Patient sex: F
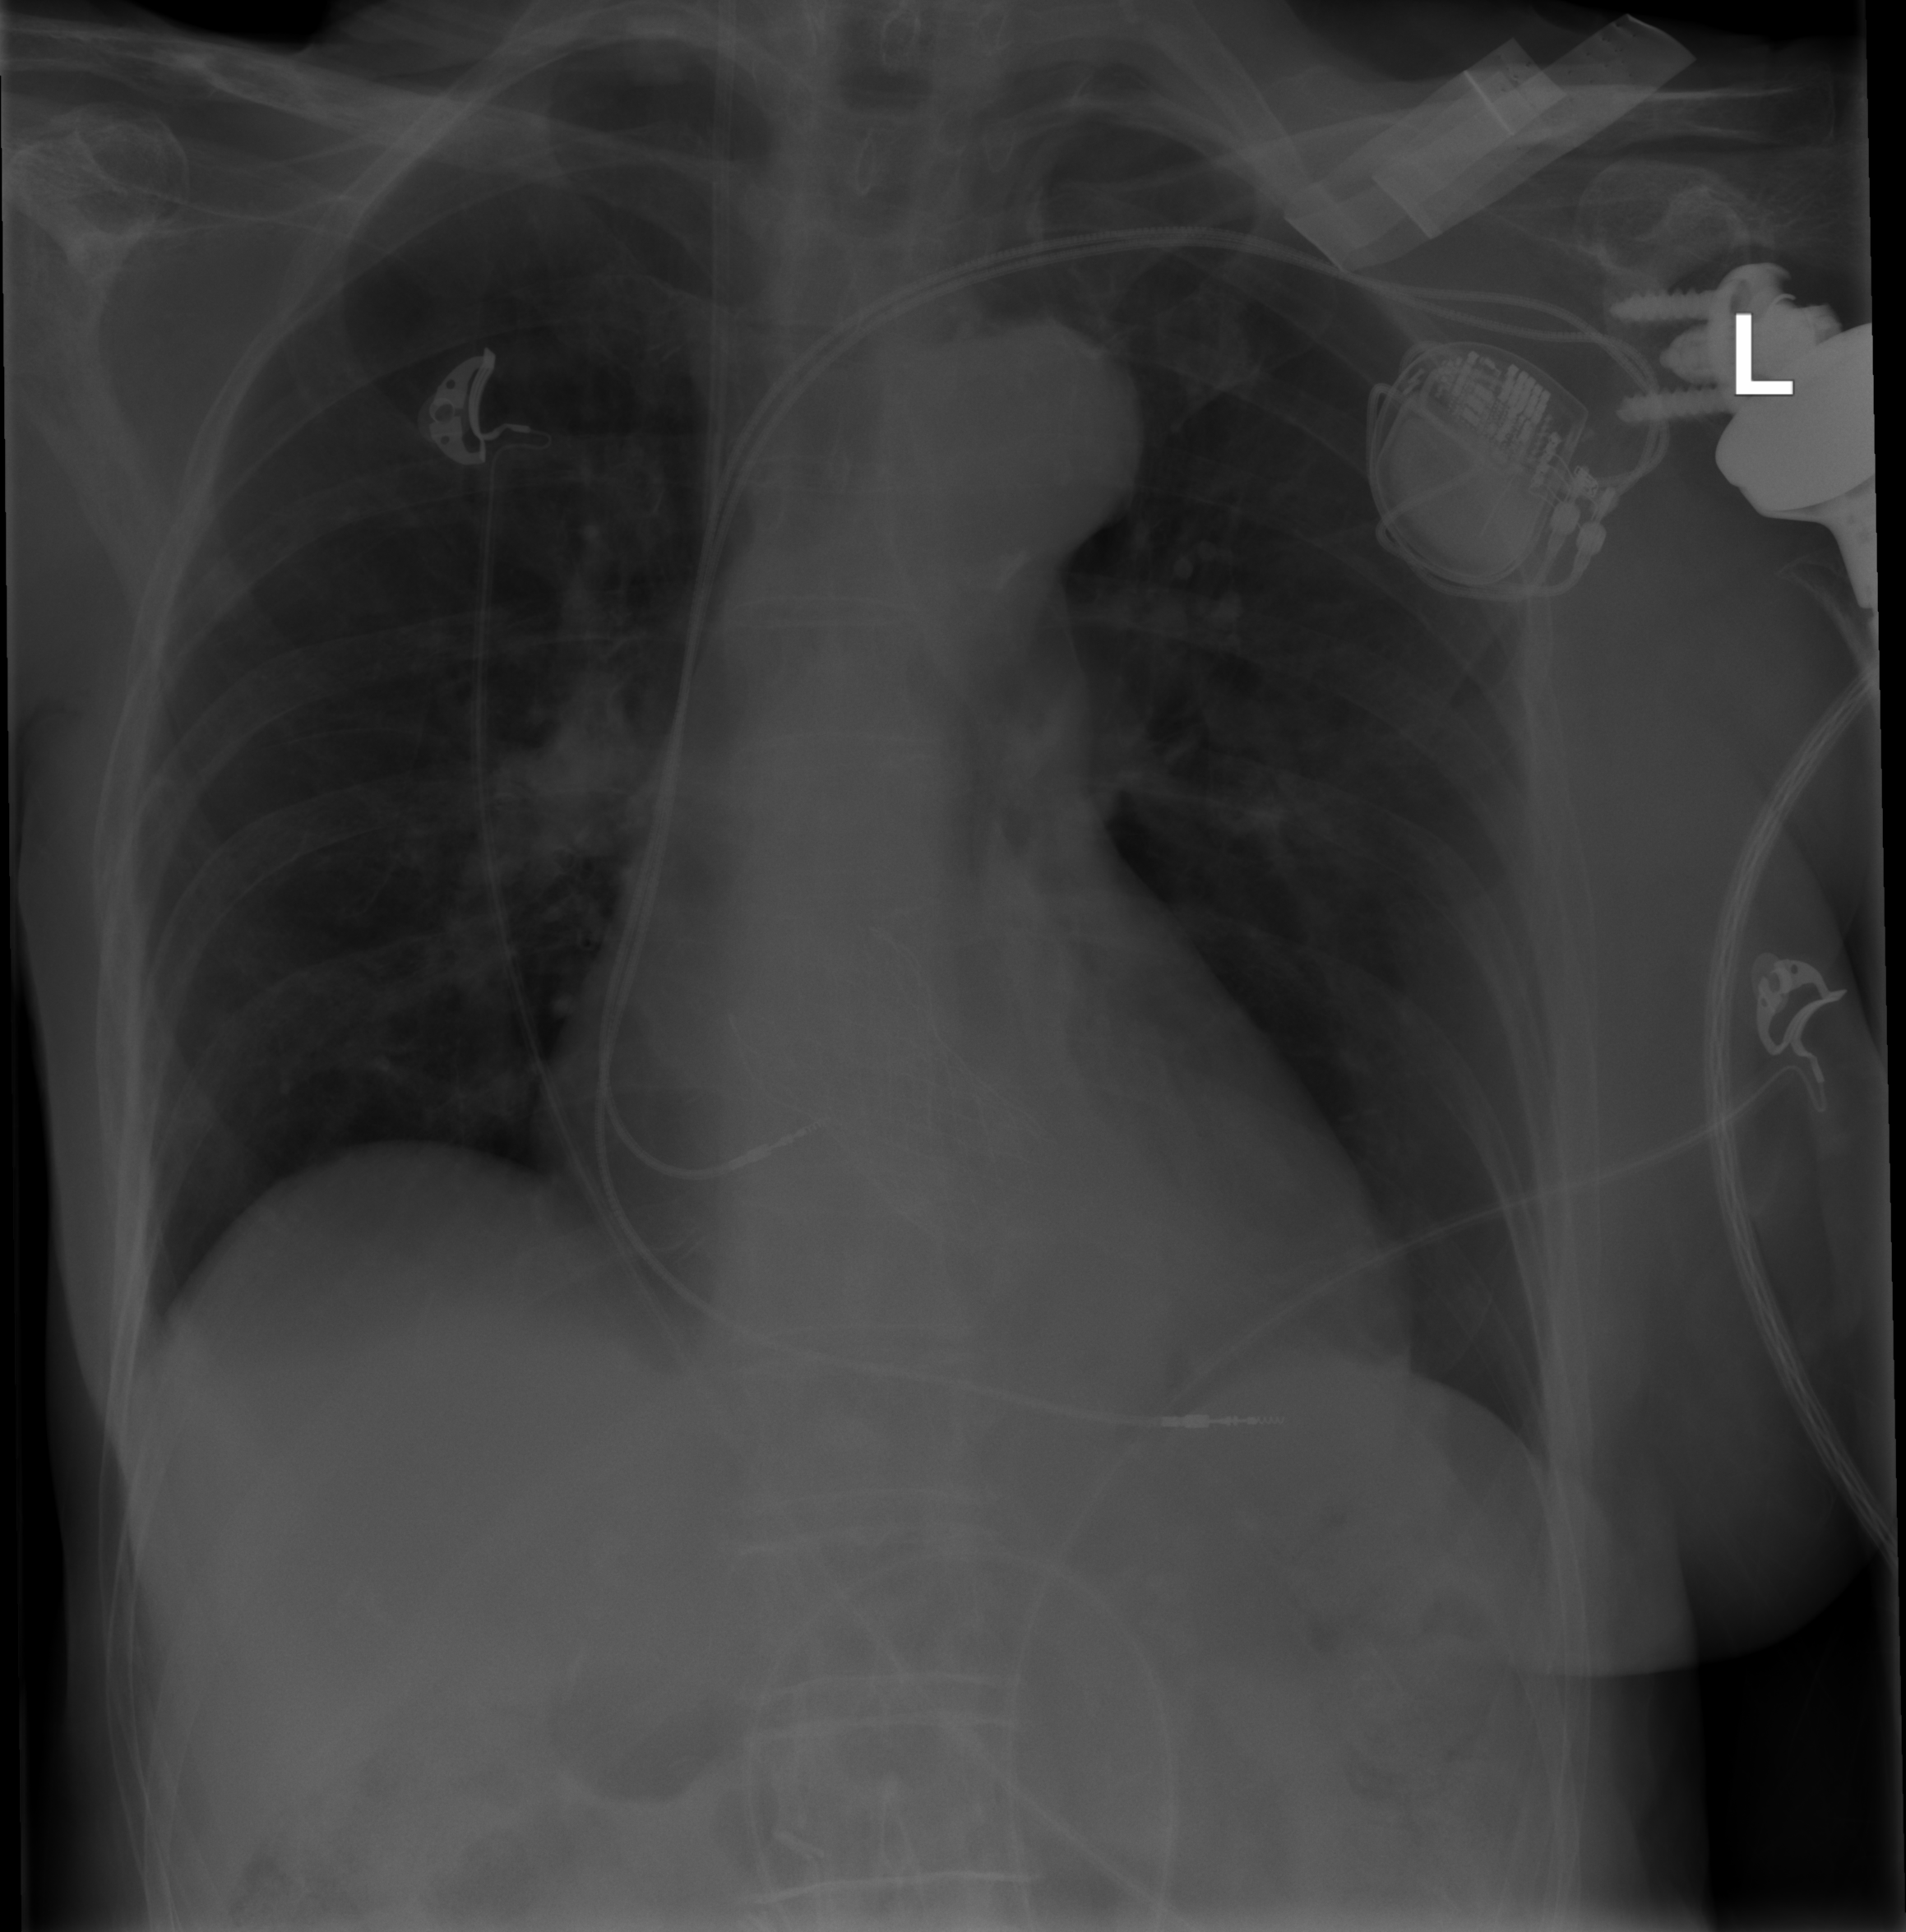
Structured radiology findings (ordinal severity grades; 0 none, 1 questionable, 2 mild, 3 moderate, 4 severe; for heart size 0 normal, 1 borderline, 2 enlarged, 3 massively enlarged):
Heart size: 0
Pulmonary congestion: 0
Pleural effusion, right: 2
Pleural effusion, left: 0
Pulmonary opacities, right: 0
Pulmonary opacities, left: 0
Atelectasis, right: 0
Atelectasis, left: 2